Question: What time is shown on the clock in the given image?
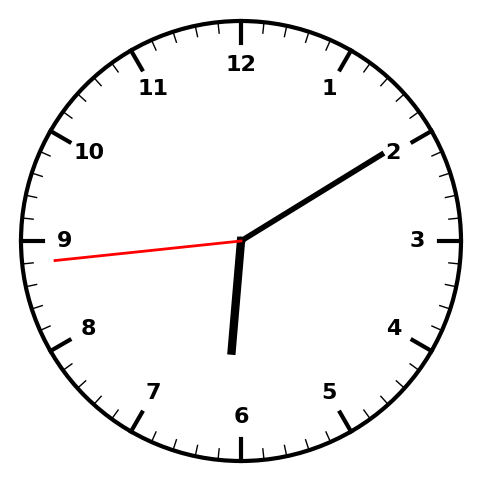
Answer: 06:09:44